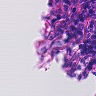
Metastatic tissue present: no